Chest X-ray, AP view. Patient: 46 years old, sex F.
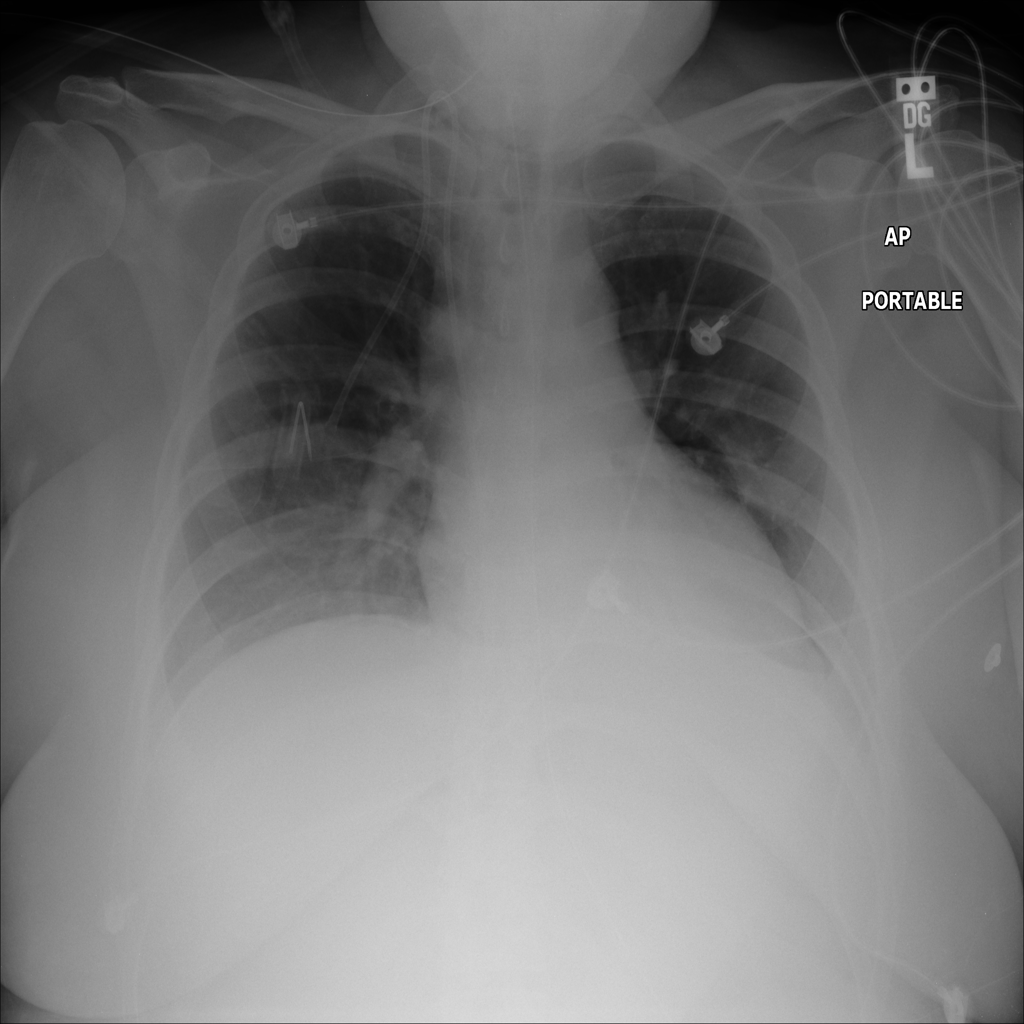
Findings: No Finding